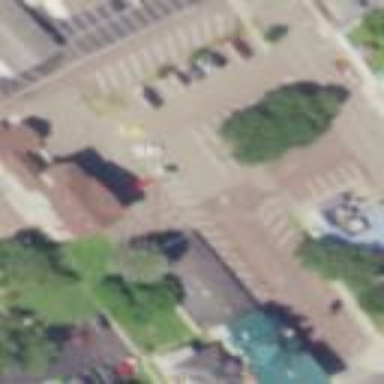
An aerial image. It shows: Parking area with asphalt surface.